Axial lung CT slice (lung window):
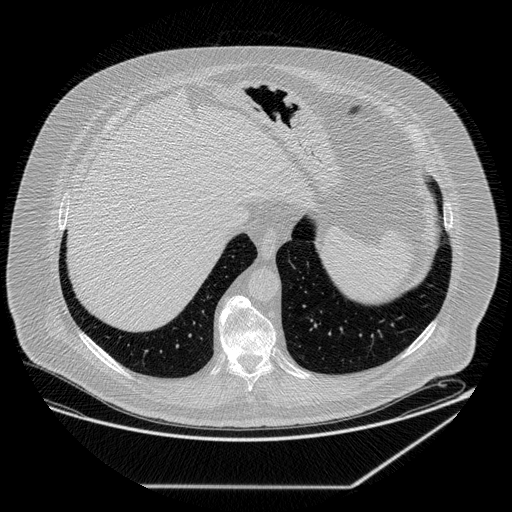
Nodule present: no